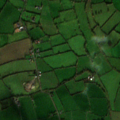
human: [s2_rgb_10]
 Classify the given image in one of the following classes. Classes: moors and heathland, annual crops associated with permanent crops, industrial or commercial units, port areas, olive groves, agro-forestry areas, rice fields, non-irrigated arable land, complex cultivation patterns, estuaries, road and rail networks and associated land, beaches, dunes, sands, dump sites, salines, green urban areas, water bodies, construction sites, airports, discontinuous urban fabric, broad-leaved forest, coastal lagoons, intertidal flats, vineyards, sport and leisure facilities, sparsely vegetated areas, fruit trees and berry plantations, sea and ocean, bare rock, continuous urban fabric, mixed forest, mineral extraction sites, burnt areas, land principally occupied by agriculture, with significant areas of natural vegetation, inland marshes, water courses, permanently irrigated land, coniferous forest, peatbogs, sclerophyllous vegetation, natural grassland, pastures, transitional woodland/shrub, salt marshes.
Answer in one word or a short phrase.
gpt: pastures